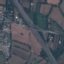
Label: Highway